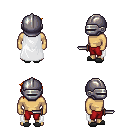
a pixel art fantasy rpg character, male body template, human, tanned skin, white cape, red pants, light blonde pixie cut hairstyle, metal helm, gray slippers, dagger, four views (front, back, left, right), 2x2 character sprite sheet, small pixel art, hard edges, no anti-aliasing